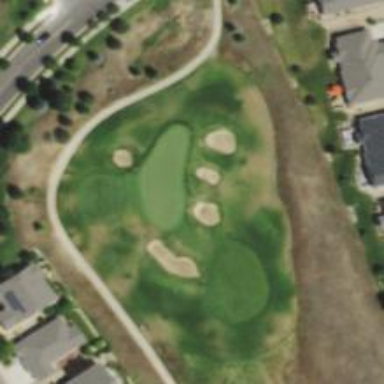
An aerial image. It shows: View of golf hole.